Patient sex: F
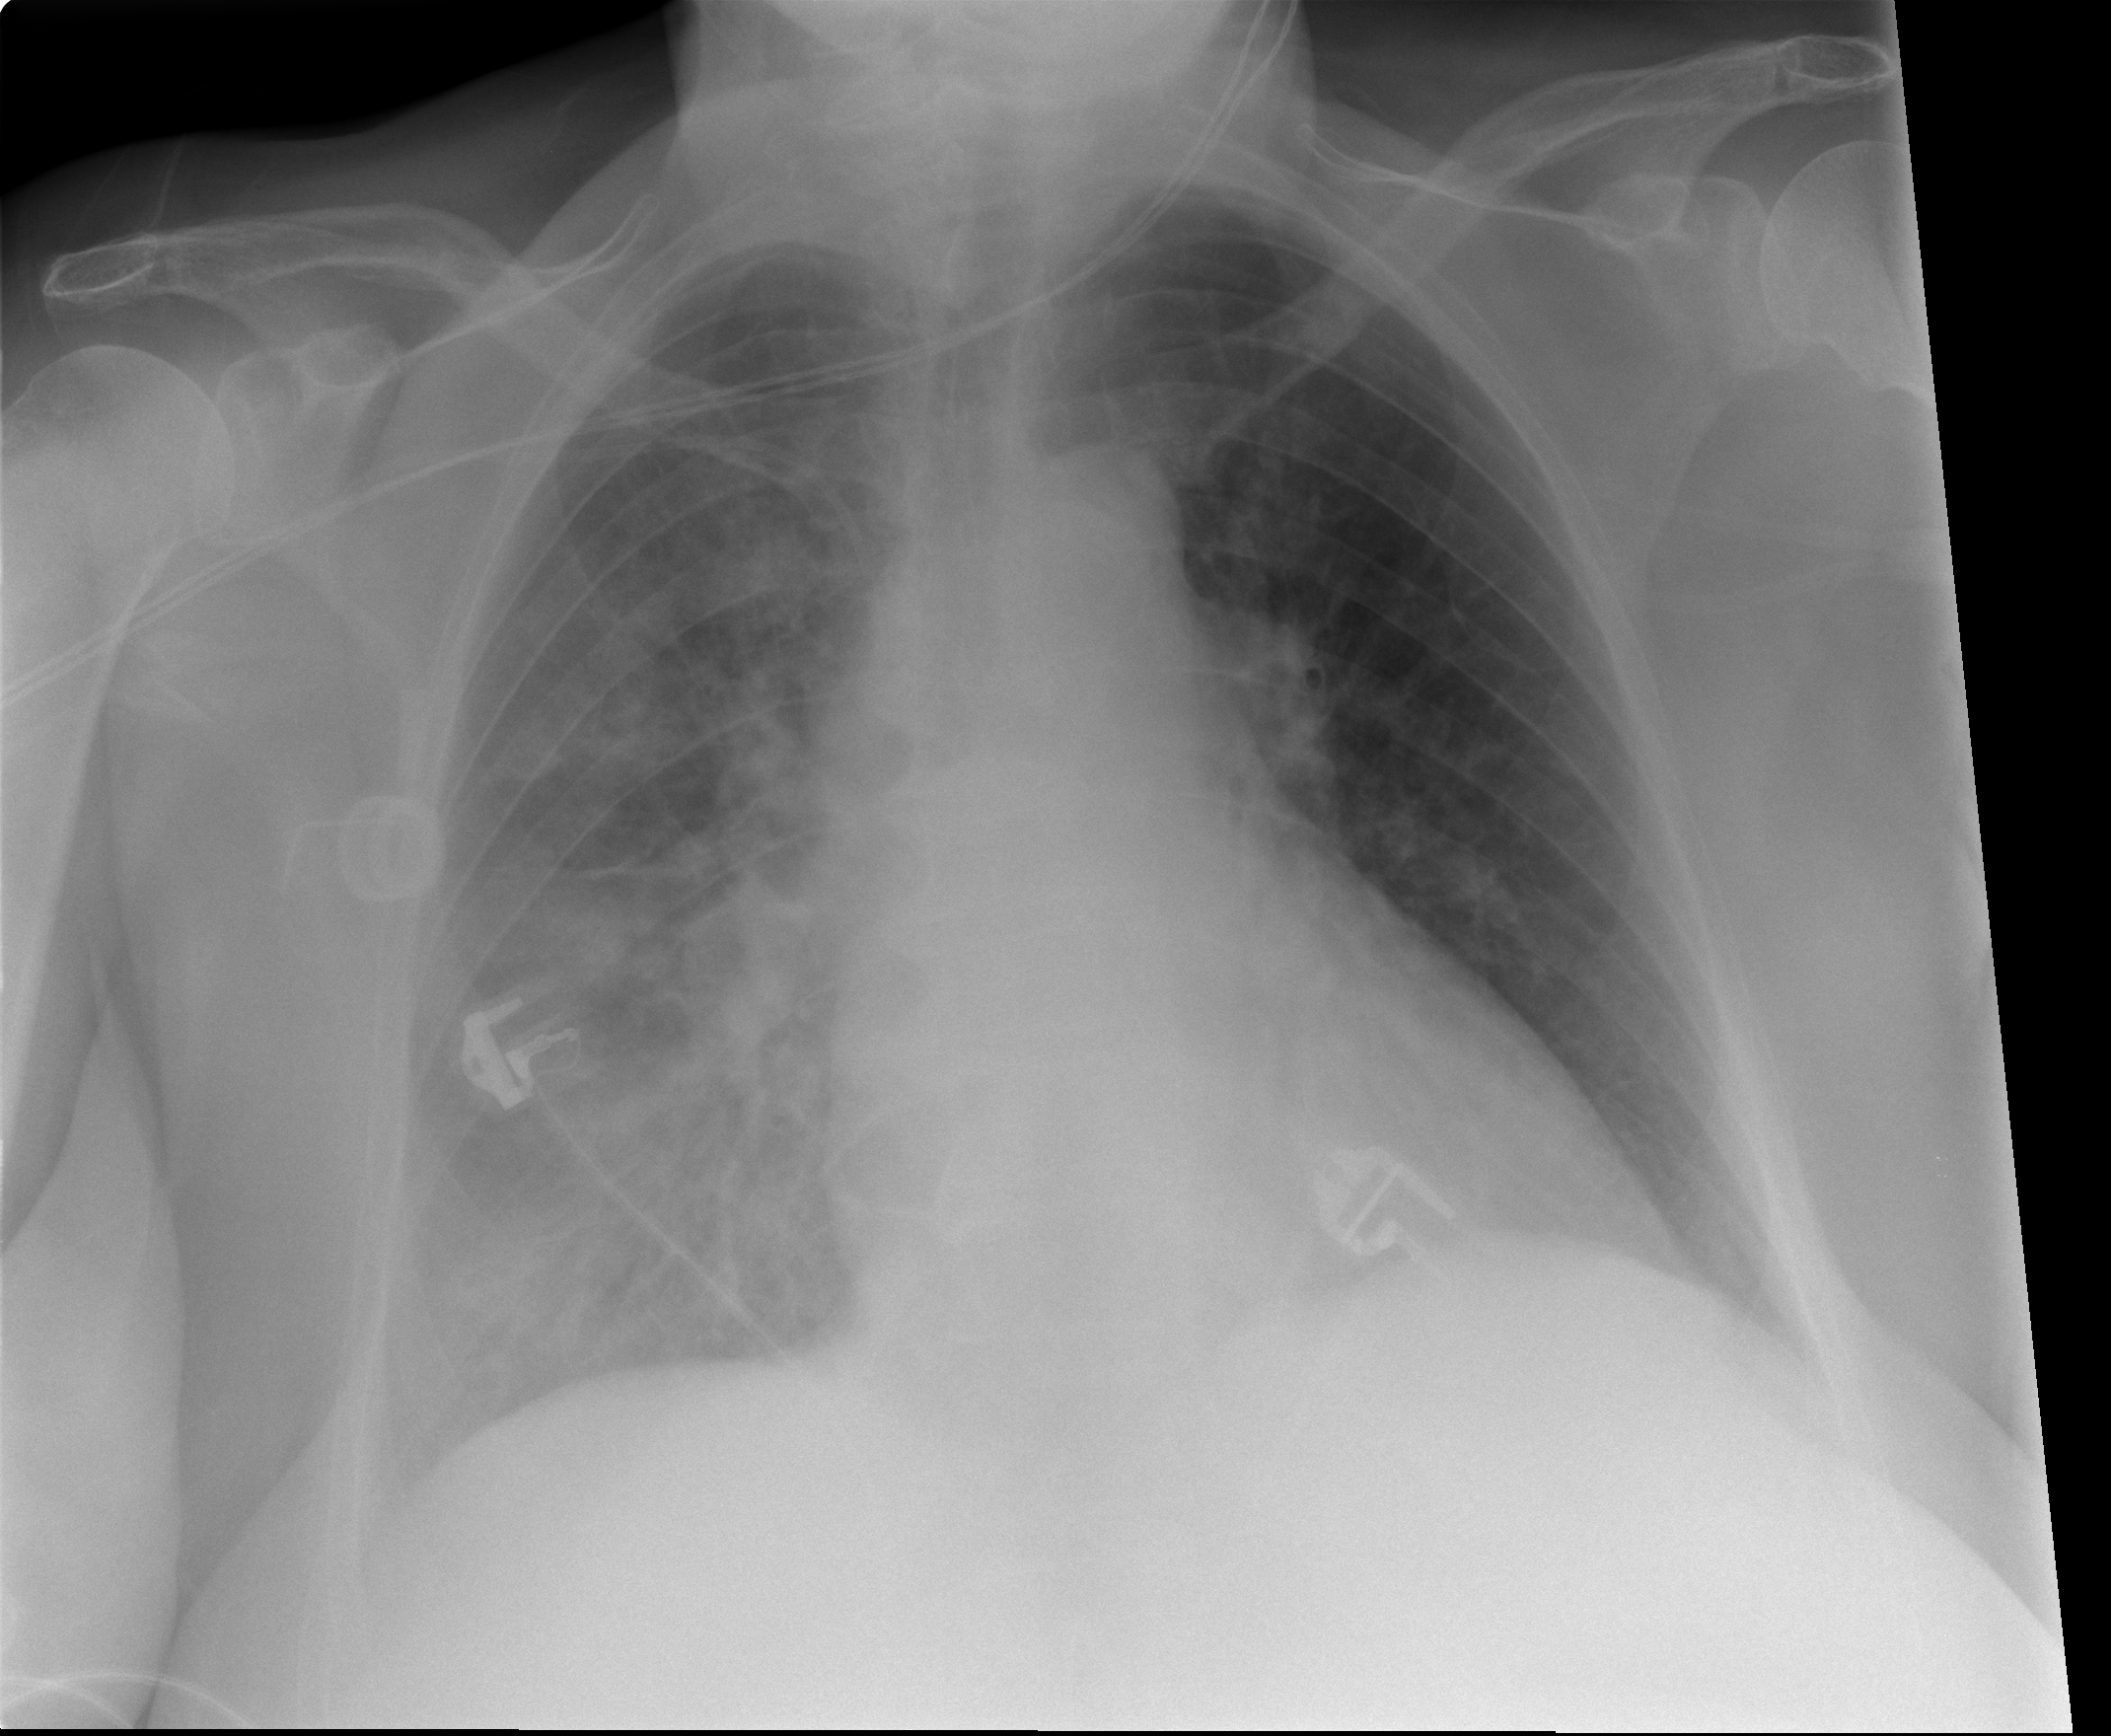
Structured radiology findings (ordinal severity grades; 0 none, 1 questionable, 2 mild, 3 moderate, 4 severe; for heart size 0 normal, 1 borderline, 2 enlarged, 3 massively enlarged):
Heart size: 0
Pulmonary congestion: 0
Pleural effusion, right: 2
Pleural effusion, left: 0
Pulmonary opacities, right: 3
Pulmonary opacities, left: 0
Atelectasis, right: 2
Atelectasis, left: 0